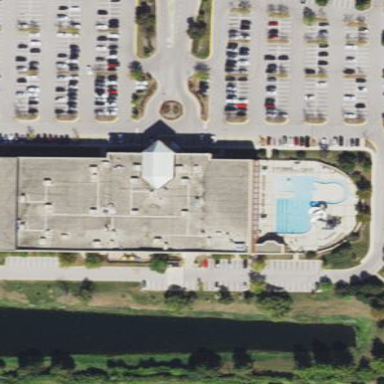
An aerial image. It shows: Commercial building that houses fitness center.